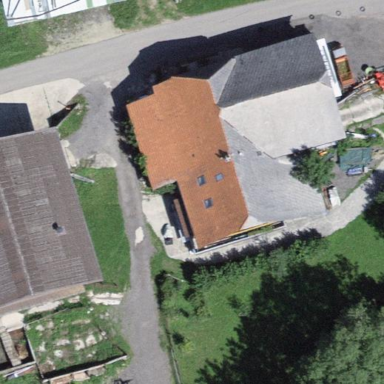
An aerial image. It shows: Farm with farmyard.